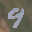
Label: 9